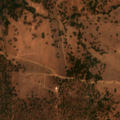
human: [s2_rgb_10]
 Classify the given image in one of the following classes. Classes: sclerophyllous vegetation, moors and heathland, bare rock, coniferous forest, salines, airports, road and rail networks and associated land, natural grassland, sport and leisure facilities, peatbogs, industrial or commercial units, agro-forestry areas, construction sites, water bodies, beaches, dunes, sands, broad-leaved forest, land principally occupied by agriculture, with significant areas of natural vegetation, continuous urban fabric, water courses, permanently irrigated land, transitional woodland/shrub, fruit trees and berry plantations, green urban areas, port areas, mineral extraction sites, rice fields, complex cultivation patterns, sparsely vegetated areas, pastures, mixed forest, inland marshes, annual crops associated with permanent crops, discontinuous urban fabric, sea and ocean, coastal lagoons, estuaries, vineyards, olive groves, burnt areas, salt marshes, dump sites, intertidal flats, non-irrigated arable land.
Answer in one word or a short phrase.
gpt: pastures, agro-forestry areas